Question: After downloading my app from the Play Store I tried to run it from Android Studio
but got this error..

Is there a simple way to keep both apps?
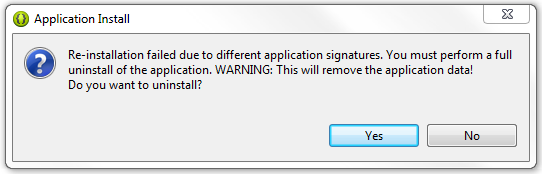
Answer: There is conflict between your production APK and your debug APK.
The debug APK (installed by Android Studio) is signed using the 'debug.keystore' (keystore).
The production APK is signed using one you created, with a passphrase only known by you.
So the device refuses to replace an application by another one claiming to be the same (same 'packageName') but that has a different signature (eg: has not been signed using your passphrase, so potentially not by you -- the author).
You now have two choices:
1. You want to have both applications side by side, then use another packageName for debug. This is easily done using Gradle:
1. You want to keep only one application at a time: you just need to remove the old application to install the new one (with another signature).